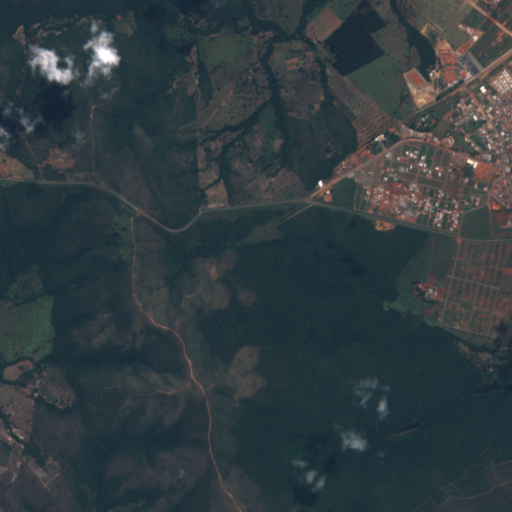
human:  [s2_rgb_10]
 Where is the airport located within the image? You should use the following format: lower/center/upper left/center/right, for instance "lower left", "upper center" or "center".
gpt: The airport is located in the center right of the image.
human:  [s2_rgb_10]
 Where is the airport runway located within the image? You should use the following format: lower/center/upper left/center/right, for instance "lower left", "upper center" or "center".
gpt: The airport runway is located in the center right of the image.
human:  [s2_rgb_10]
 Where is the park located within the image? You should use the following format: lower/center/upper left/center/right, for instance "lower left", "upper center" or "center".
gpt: The park is located in the upper right of the image.
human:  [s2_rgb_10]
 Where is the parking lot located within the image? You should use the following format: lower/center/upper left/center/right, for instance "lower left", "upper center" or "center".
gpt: The parking lot is located in the upper right of the image.
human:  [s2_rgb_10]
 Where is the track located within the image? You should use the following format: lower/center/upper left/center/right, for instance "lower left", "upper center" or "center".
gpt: The track is located in the upper right of the image.
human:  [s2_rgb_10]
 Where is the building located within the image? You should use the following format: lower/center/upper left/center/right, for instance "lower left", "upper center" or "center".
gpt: There is no building in the image.